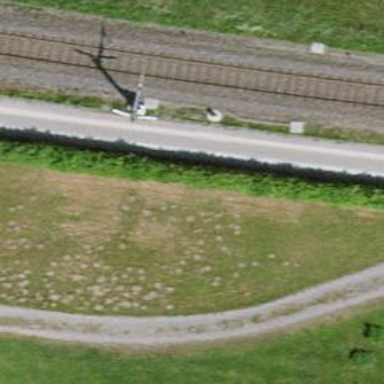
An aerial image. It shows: Hedge barrier.